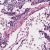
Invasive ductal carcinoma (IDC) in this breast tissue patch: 0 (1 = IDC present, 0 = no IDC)